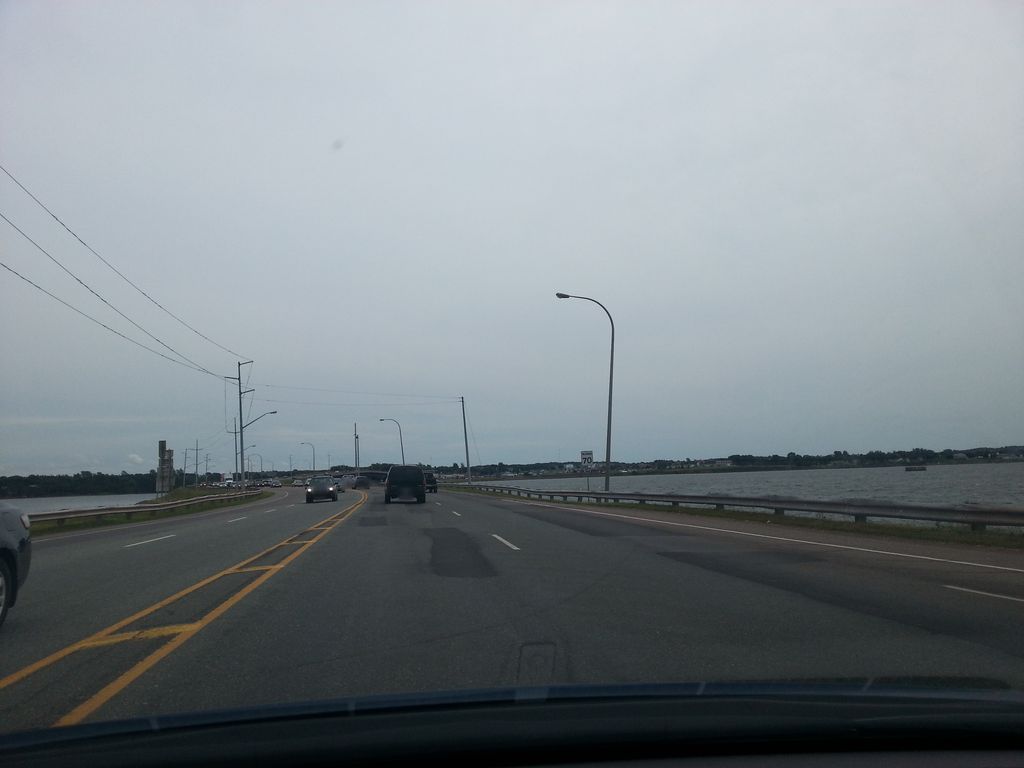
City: charlottetown